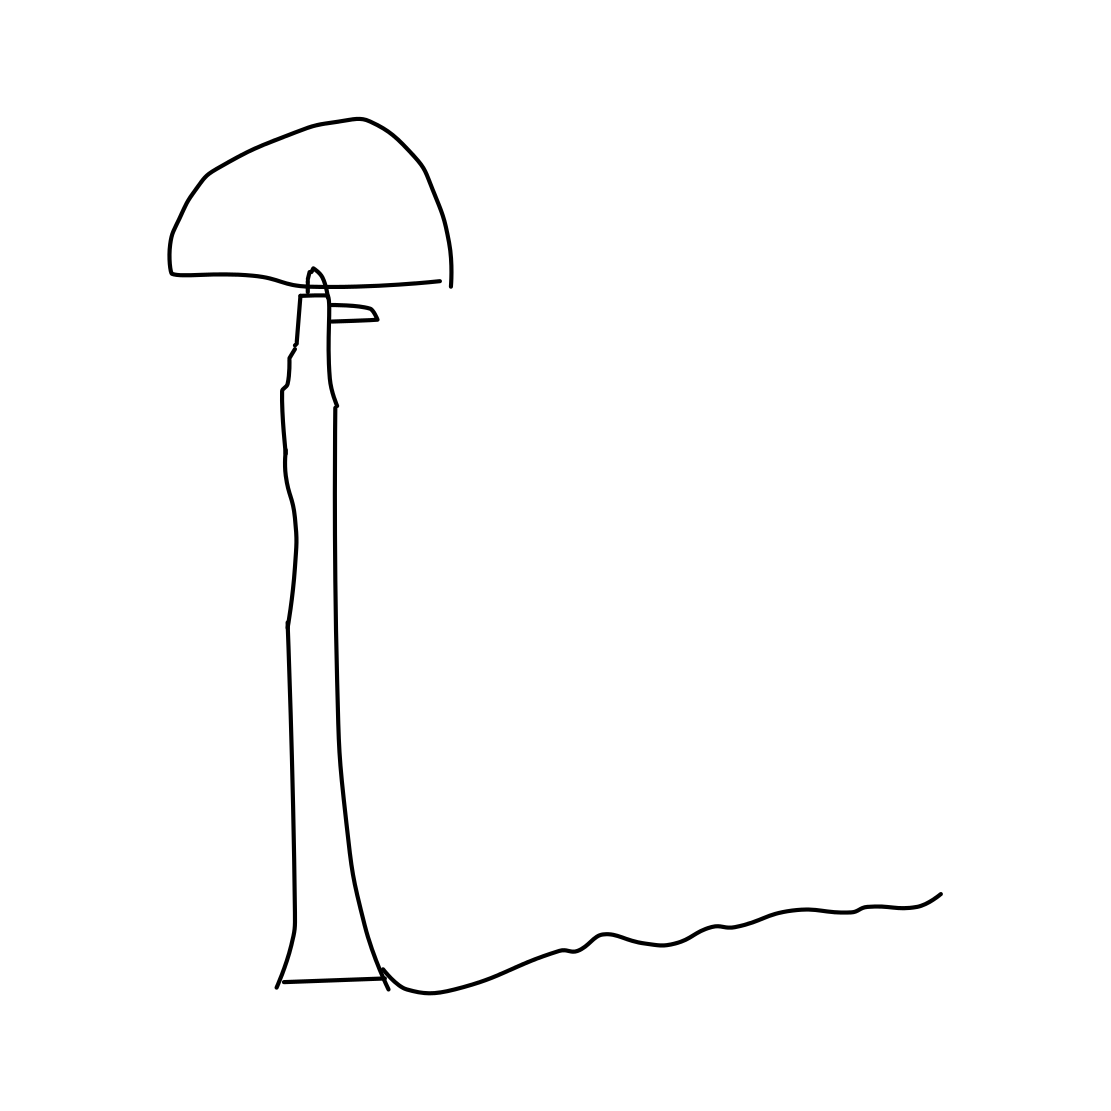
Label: floor lamp